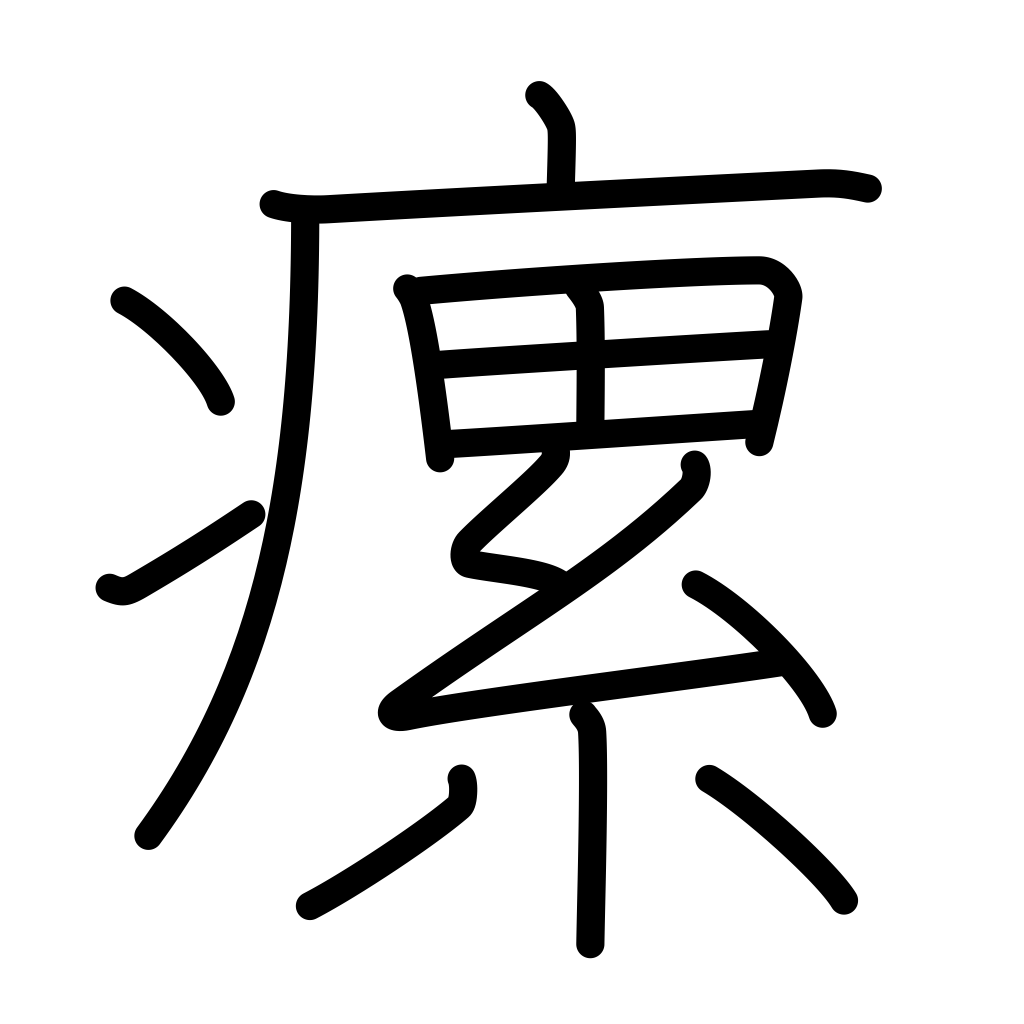
Meaning: swollen neck glands